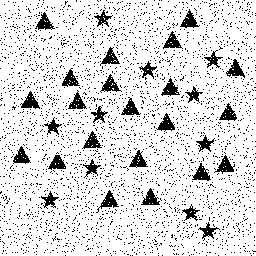
Squares: 0
Triangles: 21
Stars: 11
Total shapes: 32